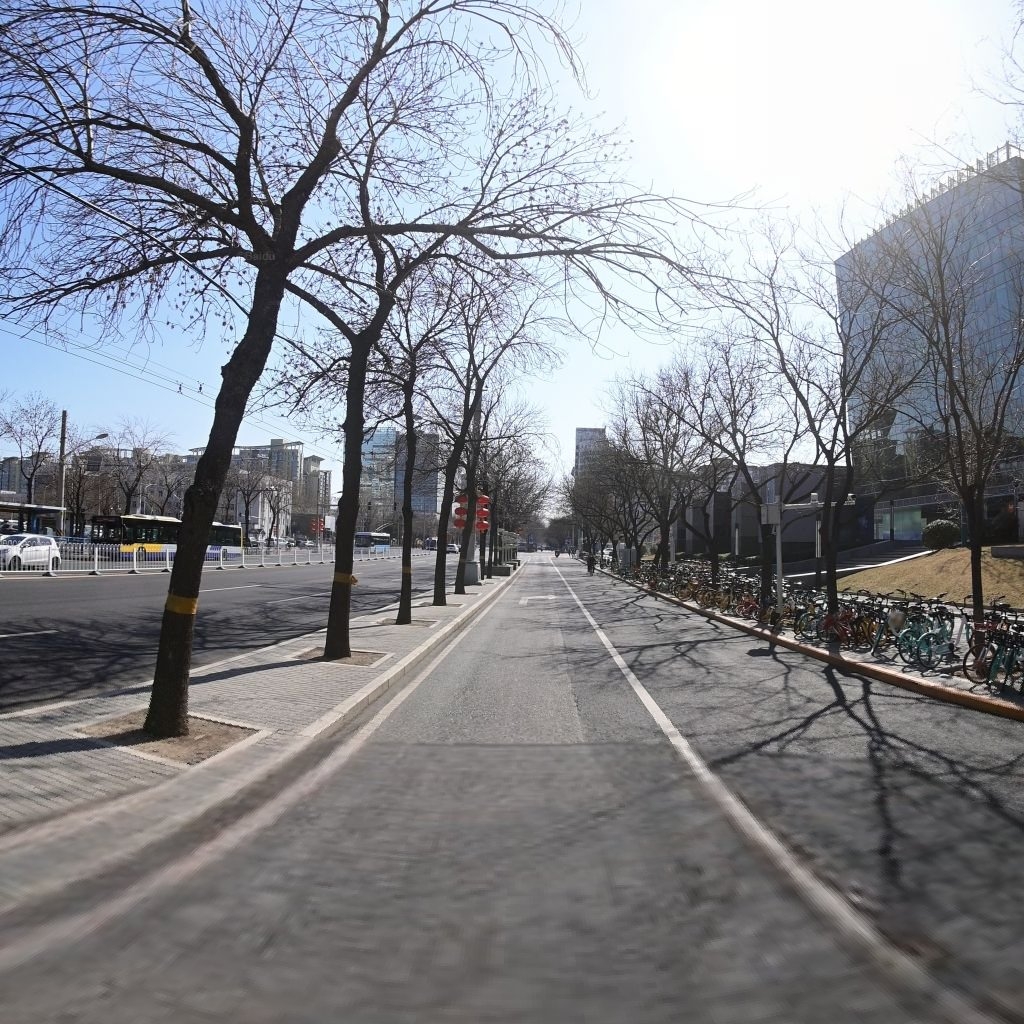
Region: Chaoyang
Road damage annotations: longitudinal crack